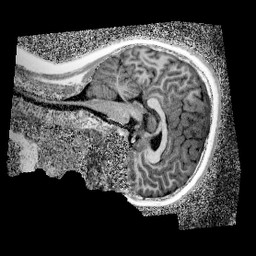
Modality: UNIT1_denoised
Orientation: sagittal
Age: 10
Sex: male
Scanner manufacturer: siemens
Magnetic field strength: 3 T
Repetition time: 4 s
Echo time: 0.00299 s